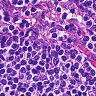
Metastatic tissue present: no